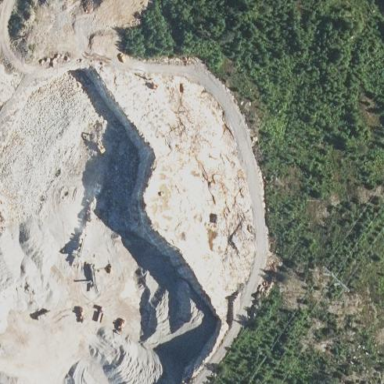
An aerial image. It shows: Quarry filled with gravel and stones.